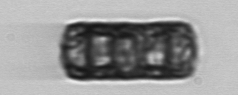
Label: Paralia_sulcata